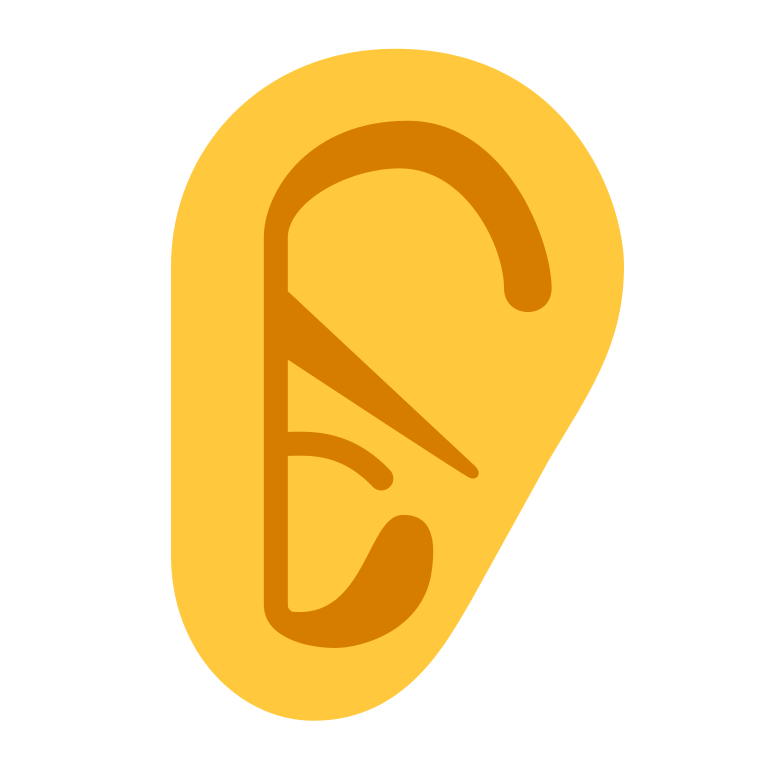
ear flat default